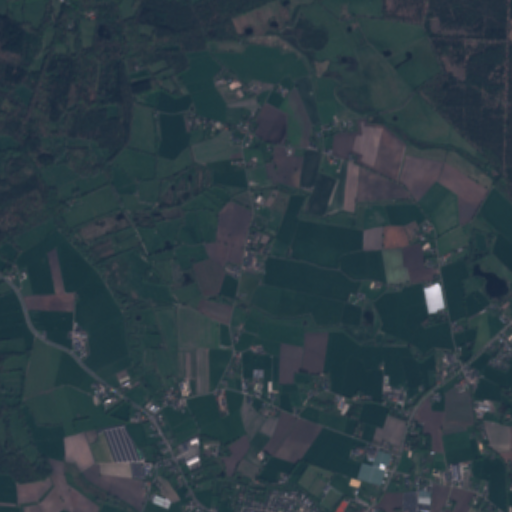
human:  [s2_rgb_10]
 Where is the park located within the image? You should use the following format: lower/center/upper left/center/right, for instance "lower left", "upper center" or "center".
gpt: The park is located in the lower right of the image.
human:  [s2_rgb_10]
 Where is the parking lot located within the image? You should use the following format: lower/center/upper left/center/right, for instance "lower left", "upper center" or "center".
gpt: The parking lot is located in the lower right of the image.
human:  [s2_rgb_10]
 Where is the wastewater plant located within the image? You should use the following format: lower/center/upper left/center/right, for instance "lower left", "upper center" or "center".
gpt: The wastewater plant is located in the lower center of the image.
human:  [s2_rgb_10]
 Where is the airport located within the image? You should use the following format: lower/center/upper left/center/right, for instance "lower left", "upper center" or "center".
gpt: There is no airport in the image.